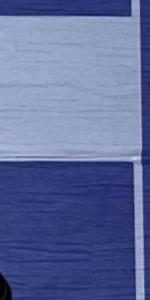
Label: Empty